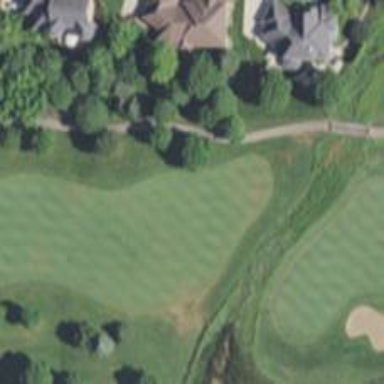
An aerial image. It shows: View of golf hole.